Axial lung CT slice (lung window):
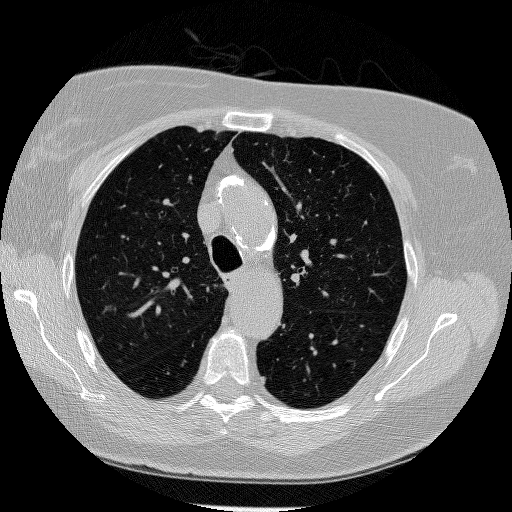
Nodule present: no